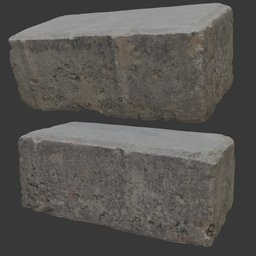
Label: architecture